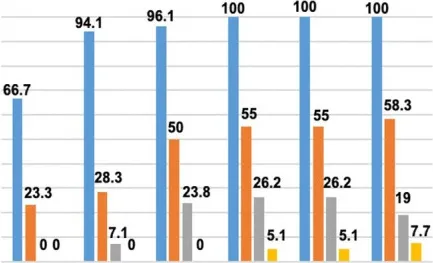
Change in dimension % score of gross motor function measure (GMFM-88). The graph examines the trend of change by subdividing GMFM-88 from dimension A to D. Dimension A stands for lying and rolling, dimension B stands for sitting, dimension C stands for crowing and kneeling, and dimension D stands for standing. She showed poor improvement in dimensions C and D.
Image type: chart (chart)